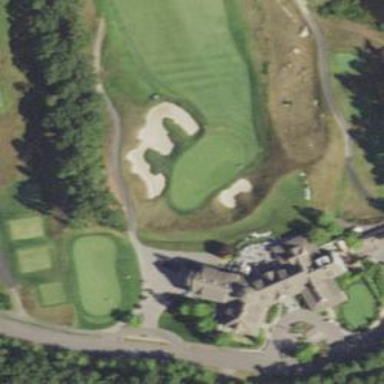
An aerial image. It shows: Golf cartpath that is also road path.